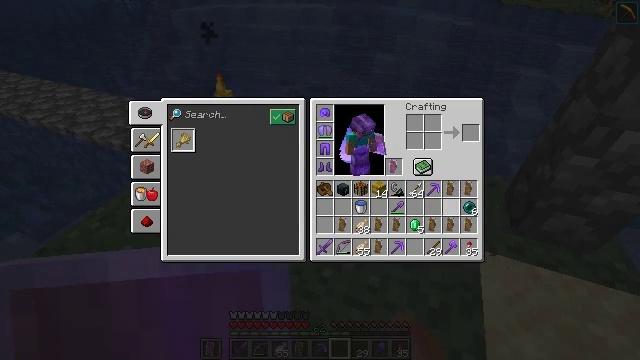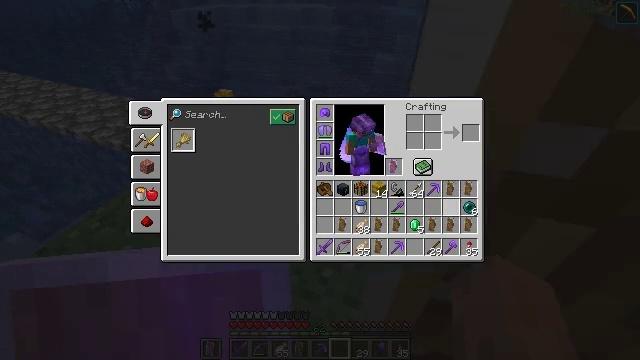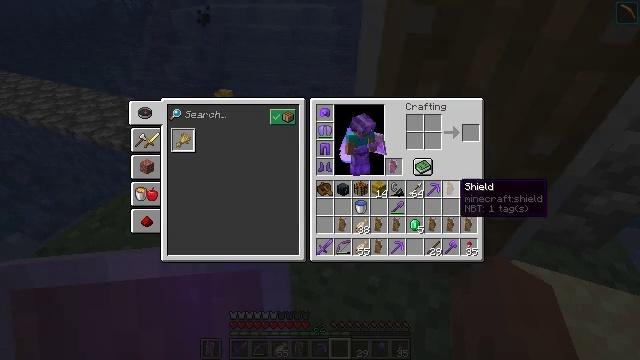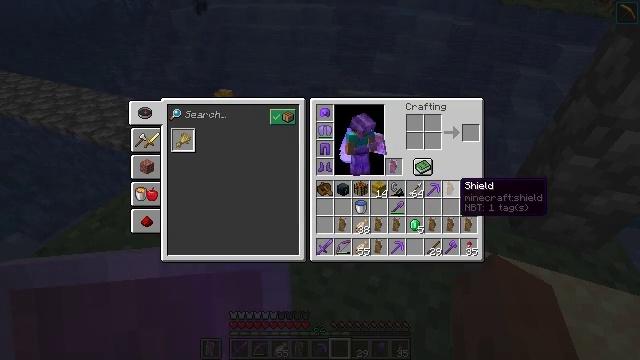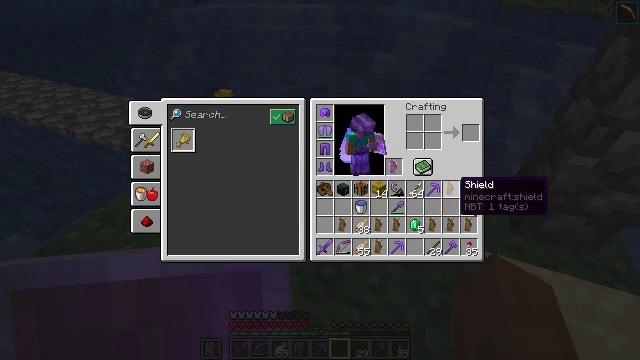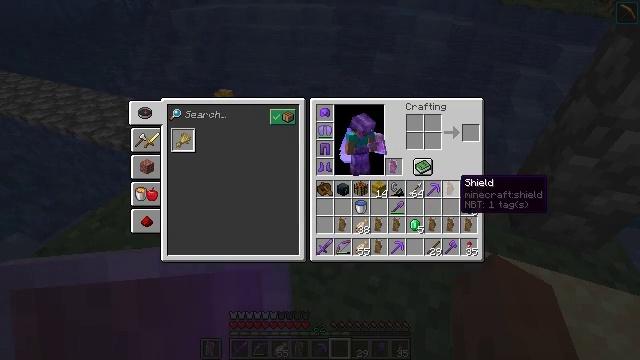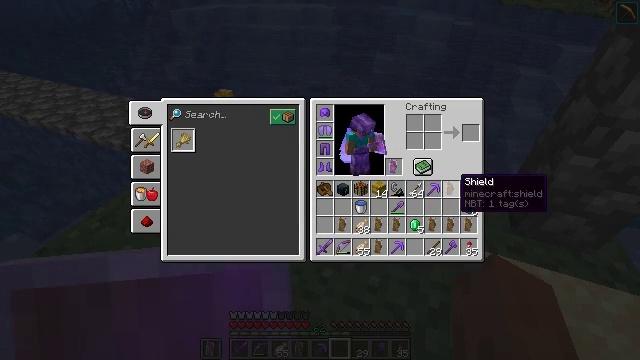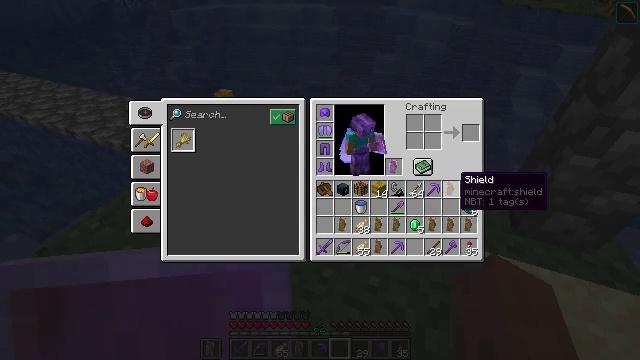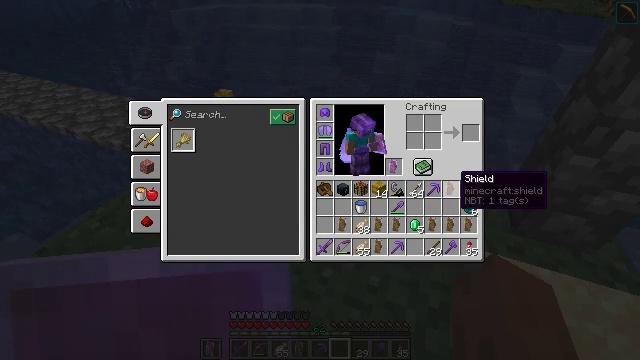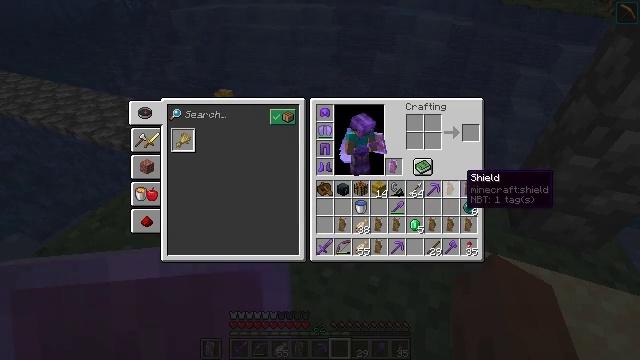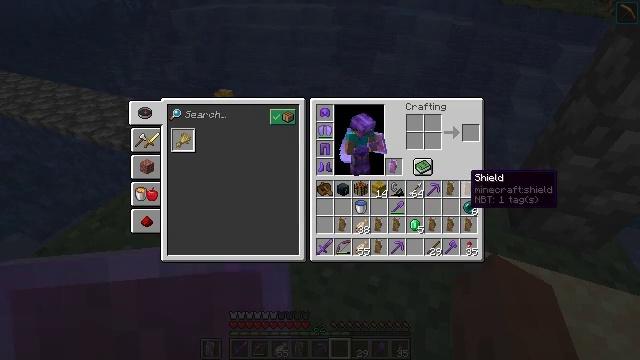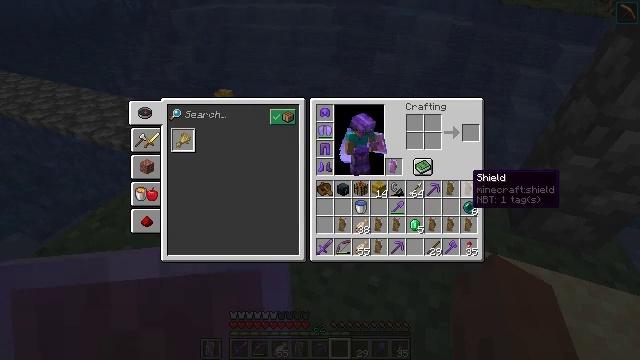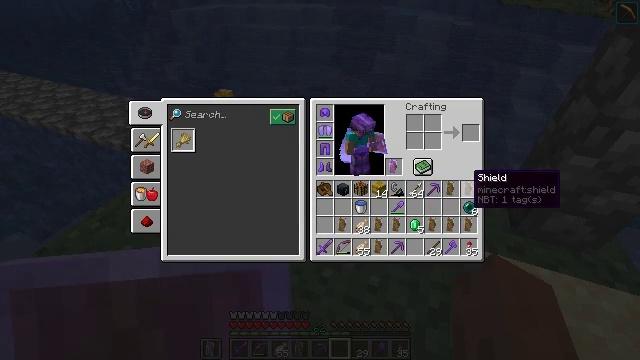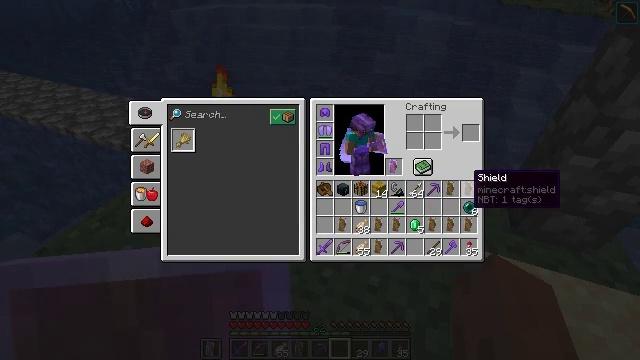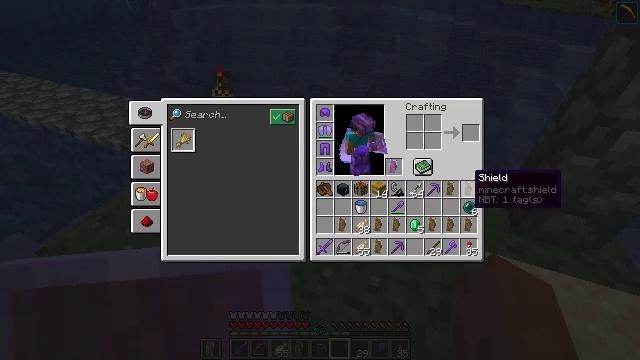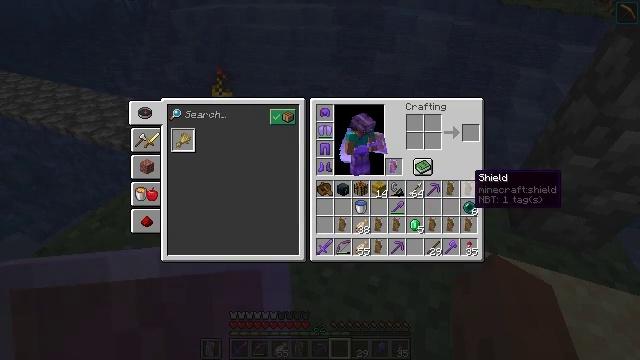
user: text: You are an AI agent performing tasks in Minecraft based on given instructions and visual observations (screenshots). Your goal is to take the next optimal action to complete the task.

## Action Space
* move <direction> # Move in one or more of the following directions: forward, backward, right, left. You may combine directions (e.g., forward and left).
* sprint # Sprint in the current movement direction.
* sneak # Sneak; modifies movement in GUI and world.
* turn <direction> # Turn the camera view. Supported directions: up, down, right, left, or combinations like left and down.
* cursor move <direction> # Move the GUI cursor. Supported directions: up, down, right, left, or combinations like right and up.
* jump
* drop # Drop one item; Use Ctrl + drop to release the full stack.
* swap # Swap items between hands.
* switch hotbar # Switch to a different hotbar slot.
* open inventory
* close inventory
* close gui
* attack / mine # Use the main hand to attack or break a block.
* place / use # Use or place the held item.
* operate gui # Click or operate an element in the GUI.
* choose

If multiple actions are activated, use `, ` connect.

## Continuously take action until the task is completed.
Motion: motion action
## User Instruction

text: Drop a shield.
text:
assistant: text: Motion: sprint, drop
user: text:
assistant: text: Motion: sprint, drop
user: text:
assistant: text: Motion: sprint, drop
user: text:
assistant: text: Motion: sprint, drop
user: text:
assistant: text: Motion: sprint, drop
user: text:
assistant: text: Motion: sprint, drop
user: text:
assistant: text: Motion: sprint, drop
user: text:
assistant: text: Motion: sprint, drop
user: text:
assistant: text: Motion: sprint, drop
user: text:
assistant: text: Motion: sprint, drop
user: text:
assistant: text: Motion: sprint, drop
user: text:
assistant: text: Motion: sprint, drop
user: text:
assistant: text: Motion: sprint, drop
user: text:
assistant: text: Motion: sprint, drop
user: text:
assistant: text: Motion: sprint, drop
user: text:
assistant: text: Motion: sprint, drop
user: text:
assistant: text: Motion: sprint, drop
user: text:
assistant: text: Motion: sprint, drop
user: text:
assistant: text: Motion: sprint, drop
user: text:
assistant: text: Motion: sprint
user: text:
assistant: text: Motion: sprint
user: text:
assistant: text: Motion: sprint
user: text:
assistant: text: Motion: sprint, drop
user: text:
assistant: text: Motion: sprint, drop
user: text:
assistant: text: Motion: sprint, drop
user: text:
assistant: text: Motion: sprint, drop
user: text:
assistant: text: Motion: sprint
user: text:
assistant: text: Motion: sprint
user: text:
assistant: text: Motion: sprint
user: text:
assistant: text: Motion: sprint